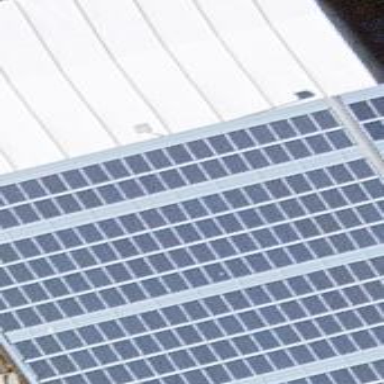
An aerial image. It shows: Solar power generator with photovoltaic panels.